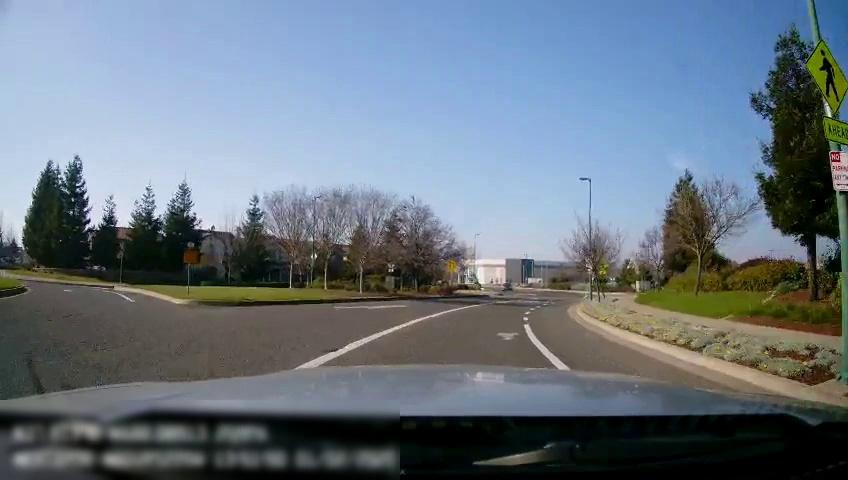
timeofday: Day
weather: Sunny
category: Drivable Space
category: Vehicles | Car
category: Lanes | Alternate Lane
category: Lanes | Alternate Lane
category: Lanes | Alternate Lane
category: Traffic | Signs
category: Traffic | Signs
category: Traffic | Signs
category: Traffic | Signs